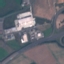
Label: Highway